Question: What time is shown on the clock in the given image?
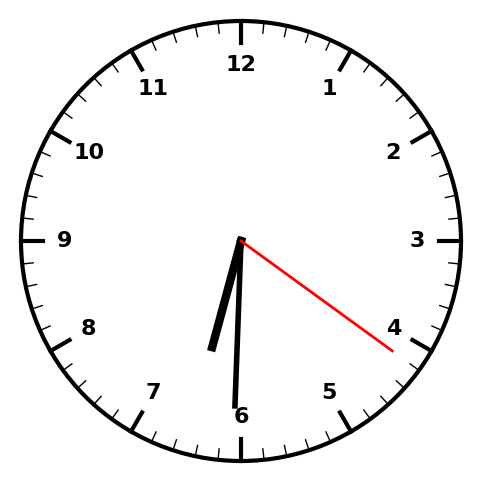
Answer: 06:30:21